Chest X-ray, PA view. Patient: 72 years old, sex F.
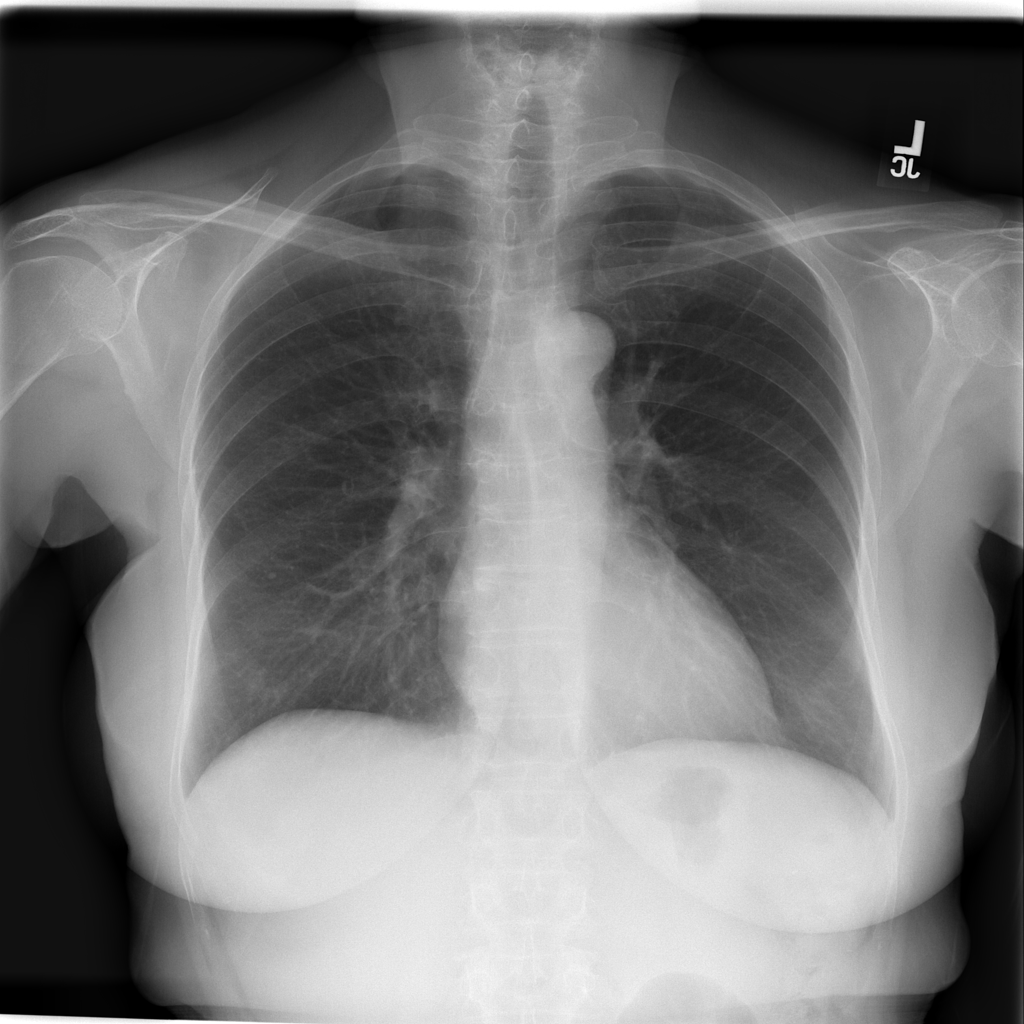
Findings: No Finding